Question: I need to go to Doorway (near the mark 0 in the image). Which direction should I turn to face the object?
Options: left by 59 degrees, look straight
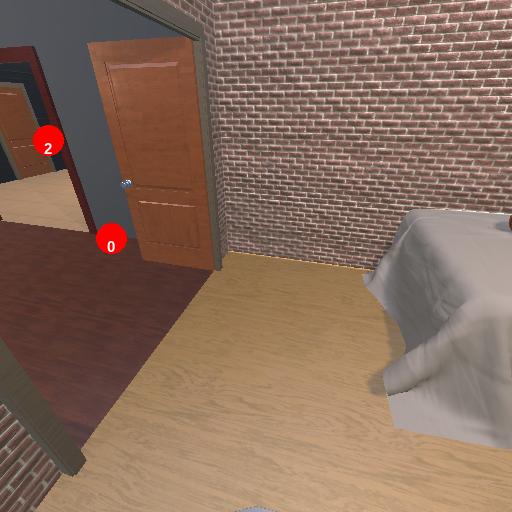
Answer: left by 59 degrees